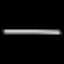
Label: line